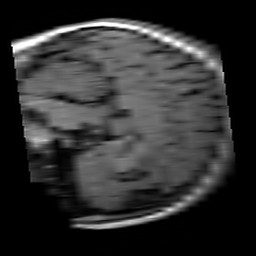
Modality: T1w
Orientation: sagittal
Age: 22
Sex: female
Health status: healthy
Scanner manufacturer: siemens
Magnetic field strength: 3 T
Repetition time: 4.1 s
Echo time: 0.0085 s